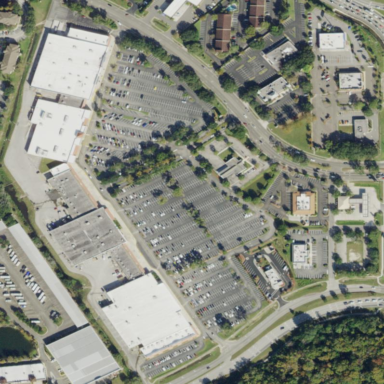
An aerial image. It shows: Retail area.